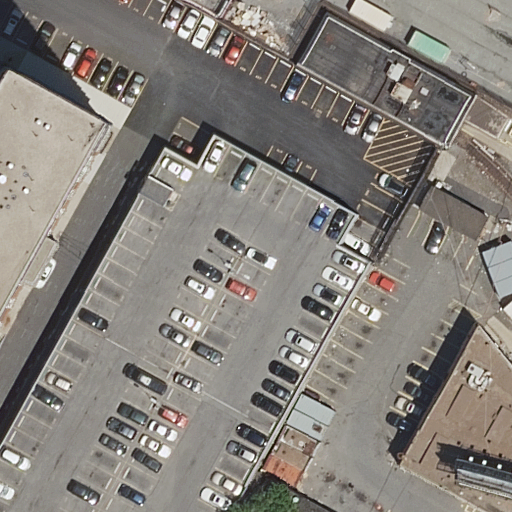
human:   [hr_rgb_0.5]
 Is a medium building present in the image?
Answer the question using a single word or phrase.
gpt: yes

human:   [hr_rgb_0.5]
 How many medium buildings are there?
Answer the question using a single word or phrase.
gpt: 1

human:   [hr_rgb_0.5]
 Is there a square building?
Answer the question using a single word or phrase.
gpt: no

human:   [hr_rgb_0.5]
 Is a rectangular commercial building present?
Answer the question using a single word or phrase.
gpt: no

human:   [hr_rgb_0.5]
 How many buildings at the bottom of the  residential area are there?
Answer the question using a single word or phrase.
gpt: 4

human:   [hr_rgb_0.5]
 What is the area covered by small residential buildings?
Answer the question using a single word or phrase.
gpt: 150m2

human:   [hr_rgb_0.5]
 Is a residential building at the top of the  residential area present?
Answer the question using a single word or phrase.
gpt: yes

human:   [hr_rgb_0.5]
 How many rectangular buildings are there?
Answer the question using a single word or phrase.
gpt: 7

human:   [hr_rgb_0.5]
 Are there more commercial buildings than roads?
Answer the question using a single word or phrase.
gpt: no

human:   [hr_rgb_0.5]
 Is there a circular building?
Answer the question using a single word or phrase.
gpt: no

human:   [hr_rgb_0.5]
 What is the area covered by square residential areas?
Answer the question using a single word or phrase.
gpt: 0m2

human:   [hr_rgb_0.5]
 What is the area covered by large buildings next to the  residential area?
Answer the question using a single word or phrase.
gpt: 6199m2

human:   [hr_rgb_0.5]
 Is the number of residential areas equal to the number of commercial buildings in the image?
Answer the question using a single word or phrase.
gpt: no

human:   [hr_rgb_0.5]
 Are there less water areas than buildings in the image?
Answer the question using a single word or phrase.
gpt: yes

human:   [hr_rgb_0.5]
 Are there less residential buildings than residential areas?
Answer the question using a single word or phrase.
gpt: no

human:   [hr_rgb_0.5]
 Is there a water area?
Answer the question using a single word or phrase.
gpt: no

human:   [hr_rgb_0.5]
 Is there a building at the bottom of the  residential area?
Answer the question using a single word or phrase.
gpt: yes

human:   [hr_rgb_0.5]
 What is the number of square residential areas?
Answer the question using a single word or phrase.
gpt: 0

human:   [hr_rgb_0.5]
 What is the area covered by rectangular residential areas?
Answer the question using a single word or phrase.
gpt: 10264m2

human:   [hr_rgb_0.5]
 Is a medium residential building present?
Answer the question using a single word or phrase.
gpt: yes

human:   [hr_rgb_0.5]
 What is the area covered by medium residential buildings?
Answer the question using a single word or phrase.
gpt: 427m2

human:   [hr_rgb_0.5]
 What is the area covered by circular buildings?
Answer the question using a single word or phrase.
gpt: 0m2

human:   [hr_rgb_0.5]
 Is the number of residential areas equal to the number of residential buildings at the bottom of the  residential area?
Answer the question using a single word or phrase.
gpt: no

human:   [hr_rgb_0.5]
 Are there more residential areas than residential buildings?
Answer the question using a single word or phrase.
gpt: no

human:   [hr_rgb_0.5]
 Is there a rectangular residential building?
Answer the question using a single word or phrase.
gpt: yes

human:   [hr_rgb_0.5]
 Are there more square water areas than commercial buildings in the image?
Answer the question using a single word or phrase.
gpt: no

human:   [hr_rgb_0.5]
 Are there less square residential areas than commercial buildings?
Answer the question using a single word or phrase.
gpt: no

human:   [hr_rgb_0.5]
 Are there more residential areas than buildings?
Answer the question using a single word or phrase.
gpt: no

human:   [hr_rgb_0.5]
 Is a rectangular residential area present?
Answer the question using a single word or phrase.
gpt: yes

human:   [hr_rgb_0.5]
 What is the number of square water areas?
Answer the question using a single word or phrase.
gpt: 0

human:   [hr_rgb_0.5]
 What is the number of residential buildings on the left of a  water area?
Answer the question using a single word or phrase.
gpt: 0

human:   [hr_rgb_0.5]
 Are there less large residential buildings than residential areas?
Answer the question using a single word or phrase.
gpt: no

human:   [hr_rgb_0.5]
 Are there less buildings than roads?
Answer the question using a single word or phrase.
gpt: no

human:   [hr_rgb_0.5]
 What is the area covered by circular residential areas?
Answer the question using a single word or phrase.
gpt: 0m2

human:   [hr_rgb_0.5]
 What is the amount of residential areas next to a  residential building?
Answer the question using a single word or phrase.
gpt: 1

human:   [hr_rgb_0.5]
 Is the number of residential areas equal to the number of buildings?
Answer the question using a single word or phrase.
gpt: no